Aerial crown-view tile of a tropical tree (Barro Colorado Island, Panama), acquired 20250414:
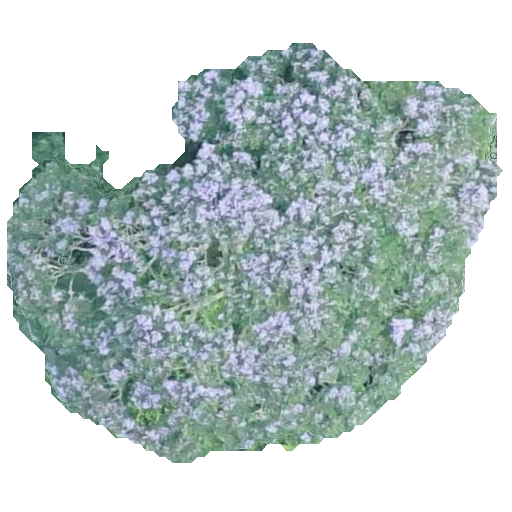
Species: Jacaranda copaia
GBIF accepted scientific name: Jacaranda copaia
Crown area: 212.665 m²